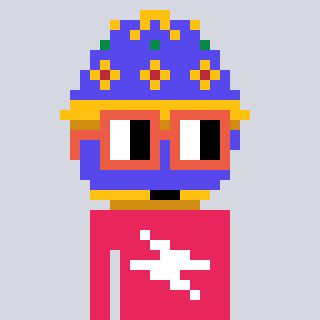
a pixel art character with square orange glasses, a faberge-shaped head and a redpinkish-colored body on a cool background